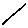
Label: line